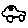
Label: car